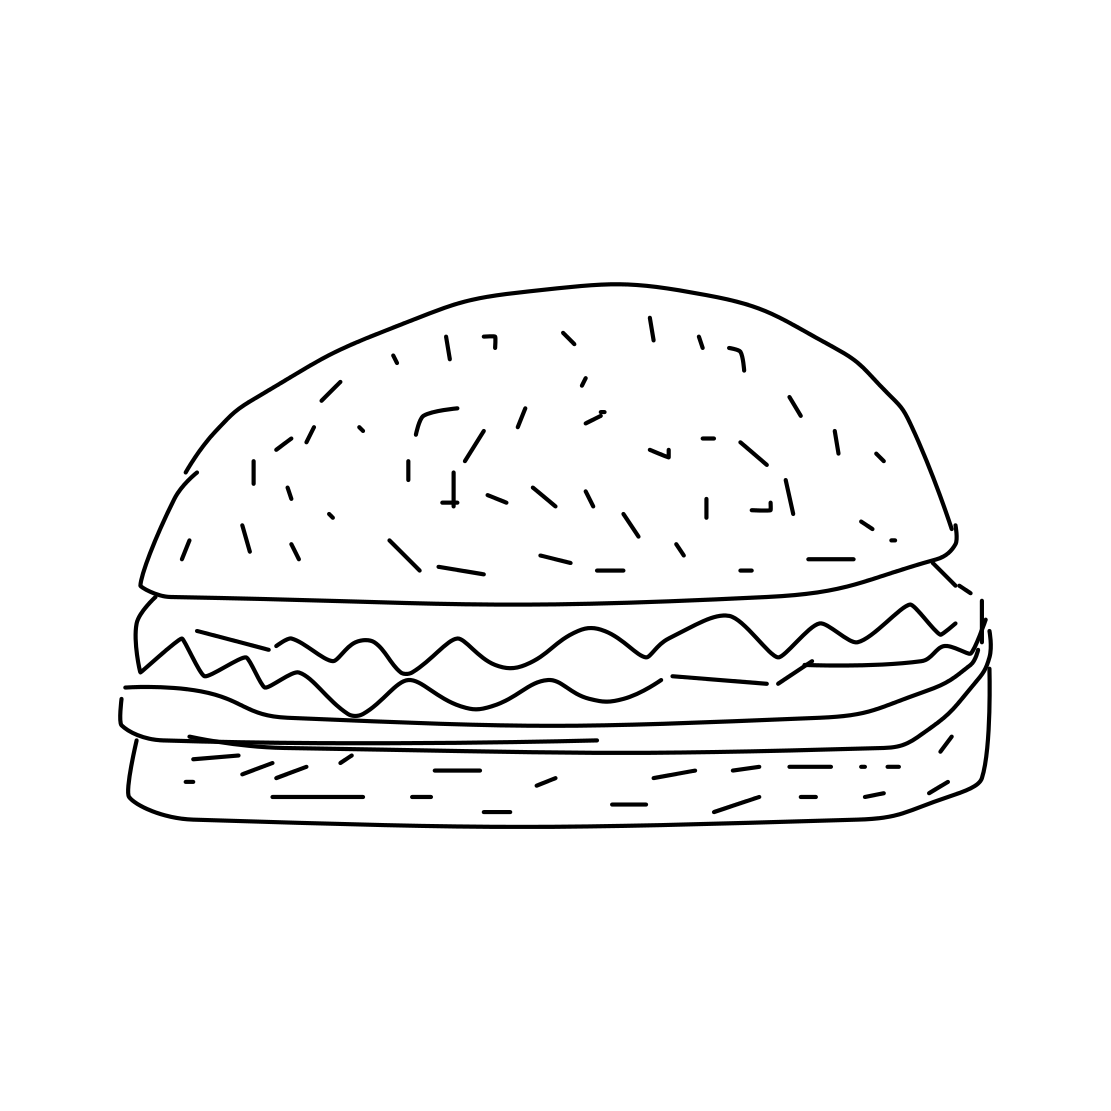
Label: hamburger